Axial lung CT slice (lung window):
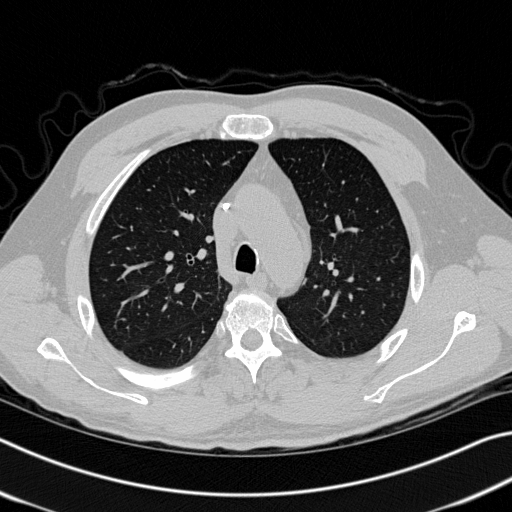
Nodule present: no